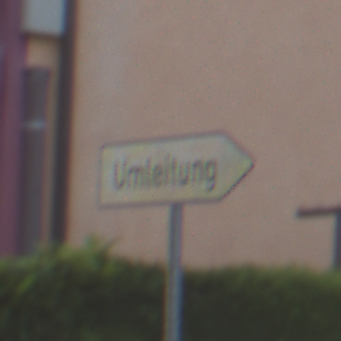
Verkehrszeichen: UmleitungswegweiserRechtsweisend
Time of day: SunriseSunset
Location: Outdoor (Urban)
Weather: Clear
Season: NotSpecified
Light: Natural